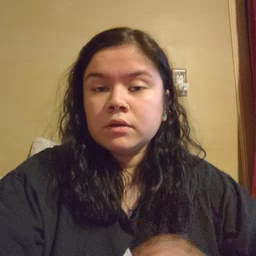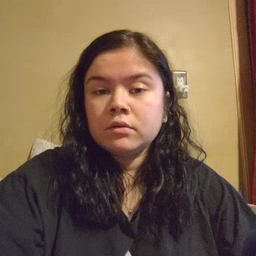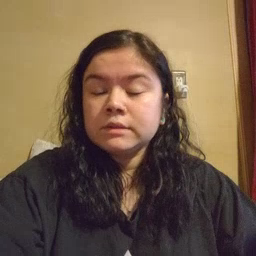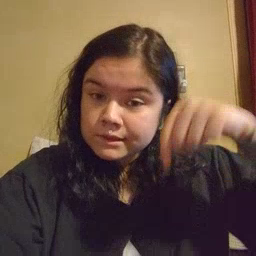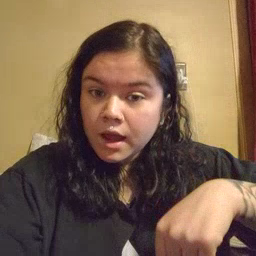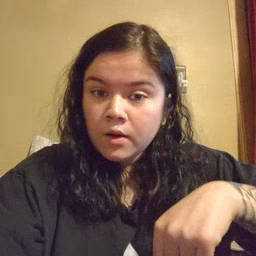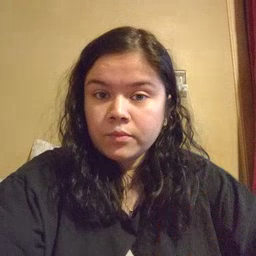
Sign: down